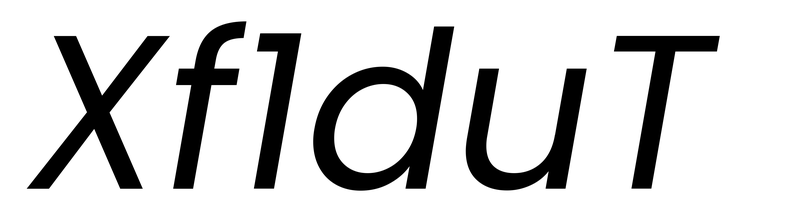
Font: Poppins-Italic